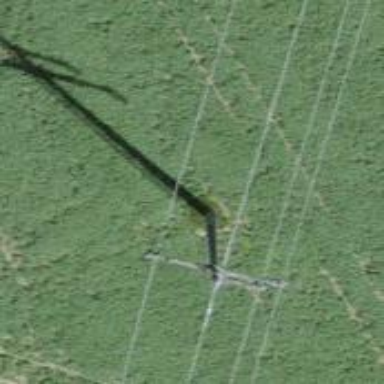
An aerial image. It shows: Concrete power pole.